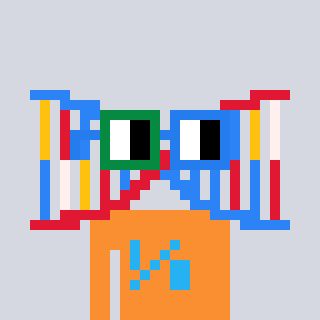
a pixel art character with square green and blue glasses, a dna-shaped head and a orange-colored body on a cool background